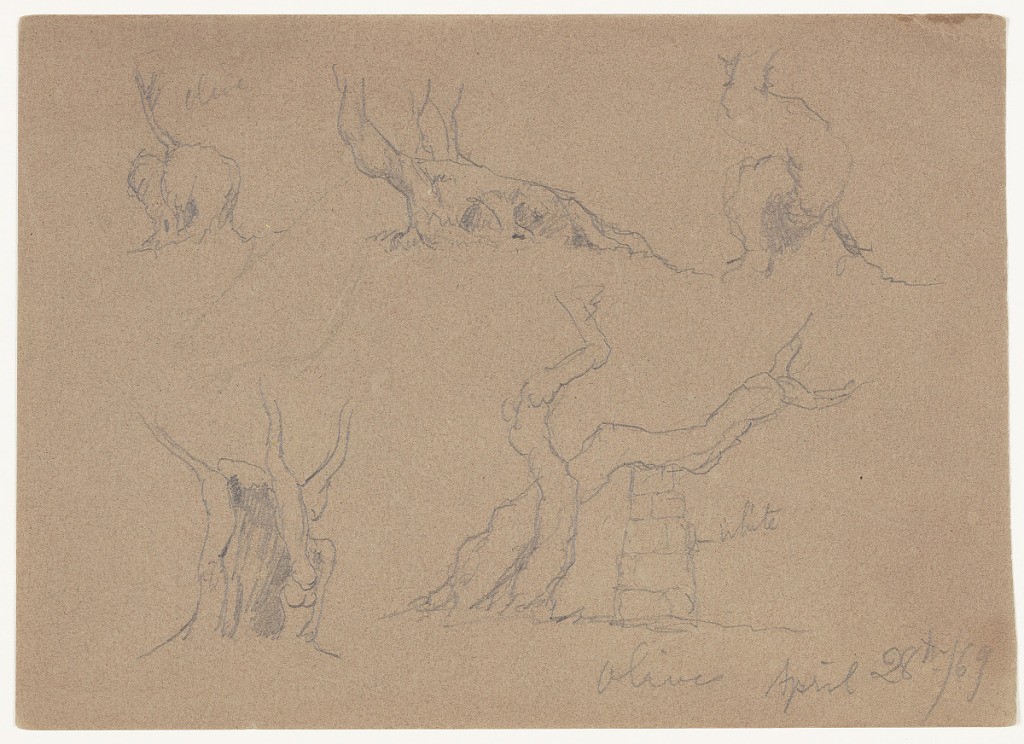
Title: Olive Tree Trunks, Italy
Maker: Frederic Edwin Church, American, 1826–1900
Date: April 28, 1869
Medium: Graphite on brown laid paper
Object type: drawing
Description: Botanical sketches showing five views of the gnarled trunks of olive trees in Italy. Throughout upper half of composition, three twisting trunks are shown while two others are included in the lower half. One tree, with twin trunks at lower right, stands next to a white stone wall.